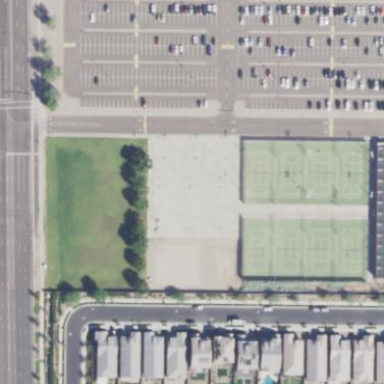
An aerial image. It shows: Basketball court in the leisure land pitch.